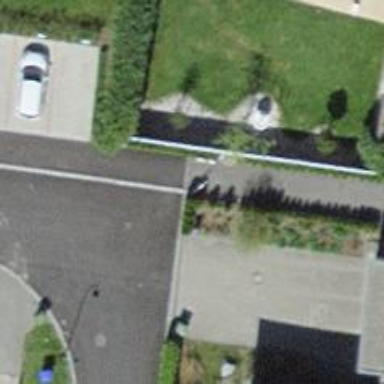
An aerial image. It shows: Pedestrian road.